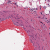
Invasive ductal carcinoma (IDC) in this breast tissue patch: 0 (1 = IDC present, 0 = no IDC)